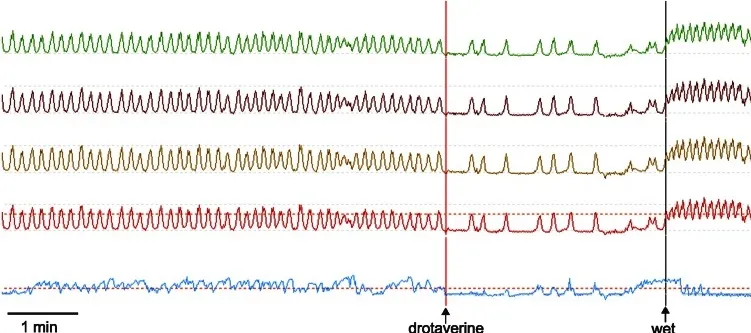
Manometry tracings of the achalasia patient. Rhythmic simultaneous contractions occur at 7/min. Drotaverine inhibits the frequency without changing the amplitude. Drotaverine was given about 1 min before the vertical line was placed on the recording. A subsequent wet swallow (wet) markedly increased the frequency. The numbers at the left are the distance of the manometry port in cm away from the nasal edge. The bottom trace is the LES where both drotaverine and a wet swallow are seen to reduce the LES pressure. The amplitude of the spontaneous rhythmic contractions were between 35 and 45 mm Hg. The maximum LES pressure during this recording period was 30 mm Hg.
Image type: electrography (ekg)